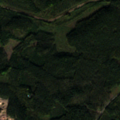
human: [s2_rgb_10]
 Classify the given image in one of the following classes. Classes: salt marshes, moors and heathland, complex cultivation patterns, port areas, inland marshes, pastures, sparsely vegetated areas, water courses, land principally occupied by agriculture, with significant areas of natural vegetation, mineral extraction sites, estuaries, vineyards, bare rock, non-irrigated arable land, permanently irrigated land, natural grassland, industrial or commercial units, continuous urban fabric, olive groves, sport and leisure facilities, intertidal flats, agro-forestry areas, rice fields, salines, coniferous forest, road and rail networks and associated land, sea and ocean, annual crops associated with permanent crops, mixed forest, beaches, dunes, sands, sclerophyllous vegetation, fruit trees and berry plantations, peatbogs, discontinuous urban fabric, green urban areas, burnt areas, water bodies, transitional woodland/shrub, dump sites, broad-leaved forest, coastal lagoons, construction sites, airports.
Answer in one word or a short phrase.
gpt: coniferous forest, transitional woodland/shrub